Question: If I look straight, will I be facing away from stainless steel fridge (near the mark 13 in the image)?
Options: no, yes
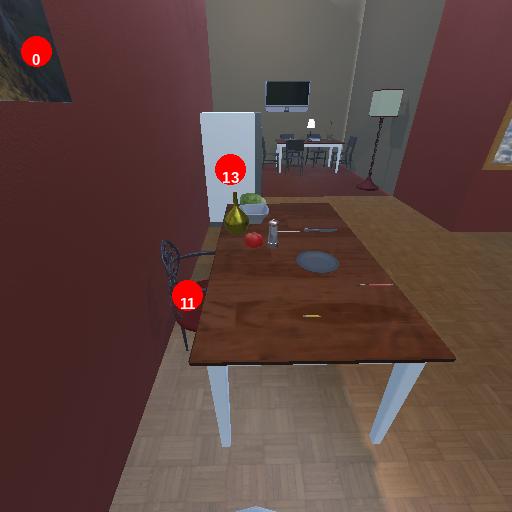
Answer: no